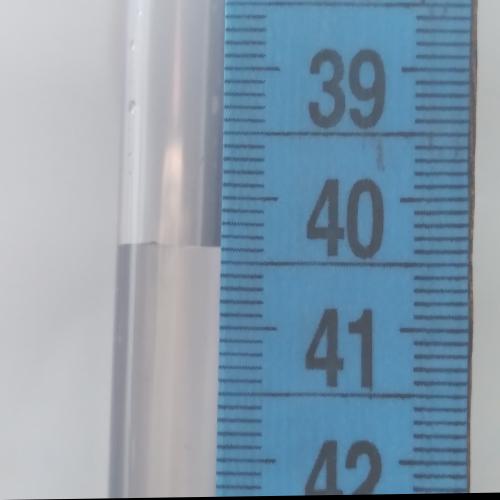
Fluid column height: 40.4 cm